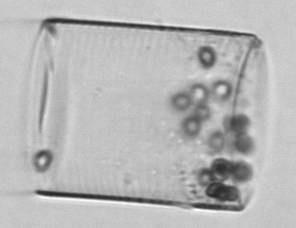
Label: Guinardia_flaccida